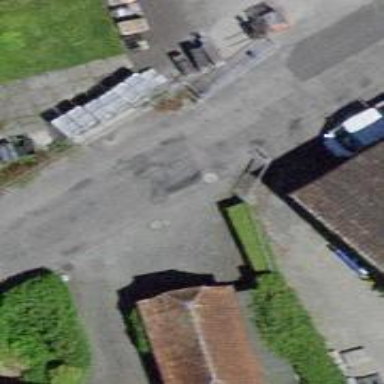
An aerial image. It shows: Gate.